Question: I am trying <URL> element.In code I can see following import and references
'''
<link rel="stylesheet" href="../../themes/base/jquery.ui.all.css">
<script src="../../jquery-1.6.2.js"></script>
<script src="../../ui/jquery.ui.core.js"></script>
<script src="../../ui/jquery.ui.widget.js"></script>
<script src="../../ui/jquery.ui.button.js"></script>
<script src="../../ui/jquery.ui.position.js"></script>
<script src="../../ui/jquery.ui.autocomplete.js"></script>
<link rel="stylesheet" href="../demos.css">
'''
I copied all files mentioned above in my folder and changed path to
'''
<link rel="stylesheet" href="jquery.ui.all.css">
<script src="jquery-1.6.2.js"></script>
<script src="jquery.ui.core.js"></script>
<script src="jquery.ui.widget.js"></script>
<script src="jquery.ui.button.js"></script>
<script src="jquery.ui.position.js"></script>
<script src="jquery.ui.autocomplete.js"></script>
<link rel="stylesheet" href="demos.css">
'''
But it looks like some css is missing

How can I find the dependent JS and CSS (Without reading complete JS and CSS source) ?
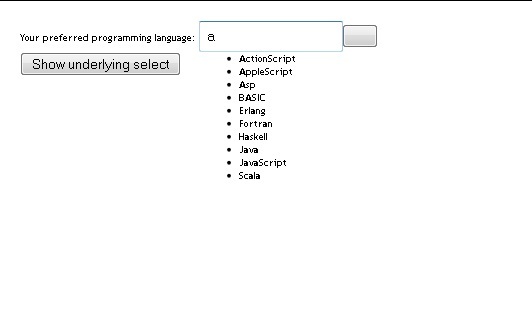
Answer: Download the module from <URL> CSS you need.